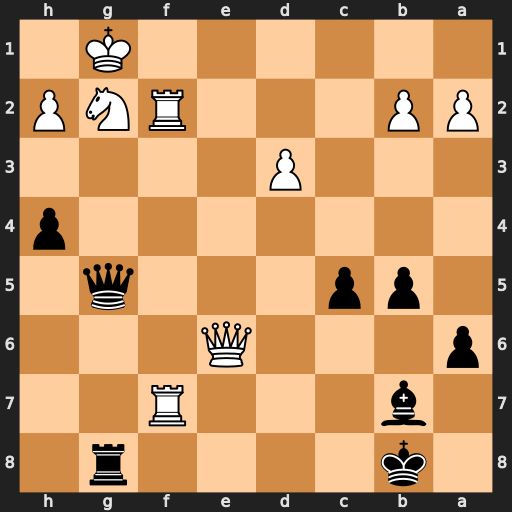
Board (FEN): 1k4r1/1b3R2/p3Q3/1pp3q1/7p/3P4/PP3RNP/6K1
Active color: b
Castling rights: -
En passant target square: -
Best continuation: Qc1+ Rf1 Rxg2+ Kh1 Qxf1+